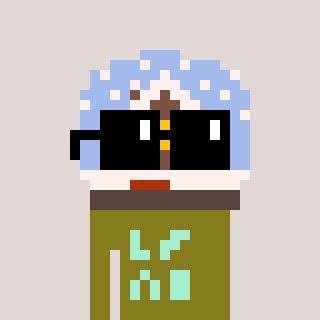
a pixel art character with square black sunglasses, a snow globe-shaped head and a gunk-colored body on a warm background